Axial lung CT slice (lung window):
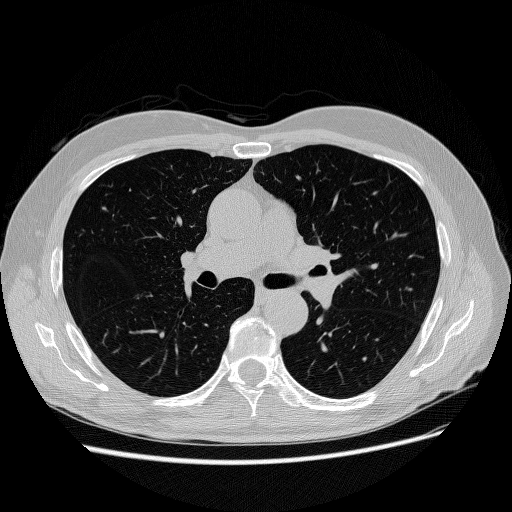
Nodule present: no